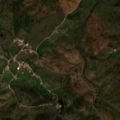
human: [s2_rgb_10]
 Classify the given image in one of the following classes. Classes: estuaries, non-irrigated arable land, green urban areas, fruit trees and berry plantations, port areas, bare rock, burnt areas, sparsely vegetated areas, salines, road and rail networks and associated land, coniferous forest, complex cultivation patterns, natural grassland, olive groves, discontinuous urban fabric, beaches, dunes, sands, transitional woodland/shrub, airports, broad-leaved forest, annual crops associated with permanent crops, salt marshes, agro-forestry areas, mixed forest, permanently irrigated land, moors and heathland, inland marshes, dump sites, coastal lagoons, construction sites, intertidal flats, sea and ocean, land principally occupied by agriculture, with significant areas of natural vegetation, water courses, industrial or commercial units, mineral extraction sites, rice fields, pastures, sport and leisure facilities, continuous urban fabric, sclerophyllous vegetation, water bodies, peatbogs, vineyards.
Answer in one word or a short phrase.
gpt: pastures, agro-forestry areas